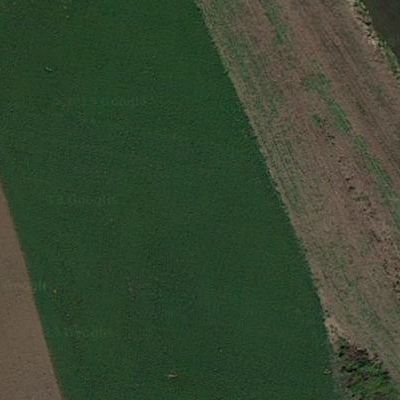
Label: Field